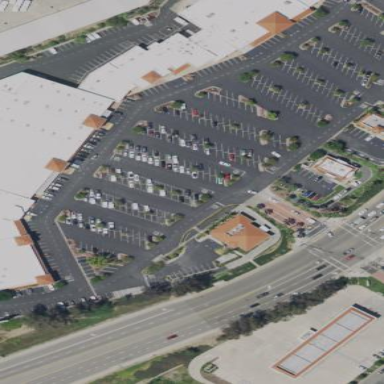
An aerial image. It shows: Retail building.